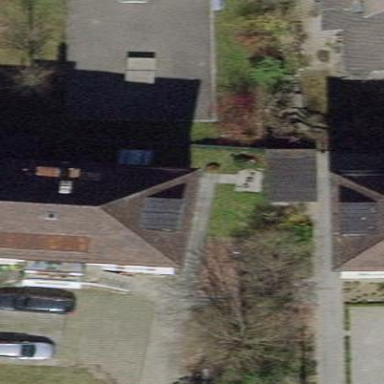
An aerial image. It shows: Building with tiled roof.